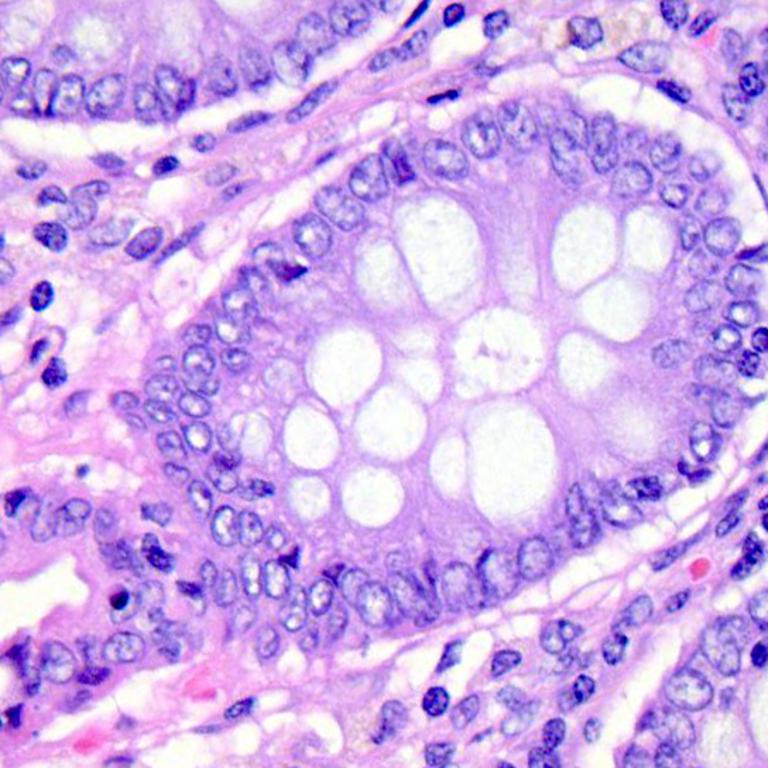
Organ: colon
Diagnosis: benign